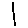
Label: line